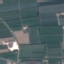
Land use / land cover class: PermanentCrop